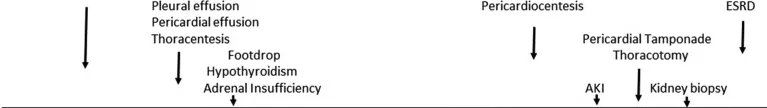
Timeline of clinical events. AKI acute kidney injury, ESRD end stage renal disease.
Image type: chart (chart)